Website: walmart
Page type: store-pickup
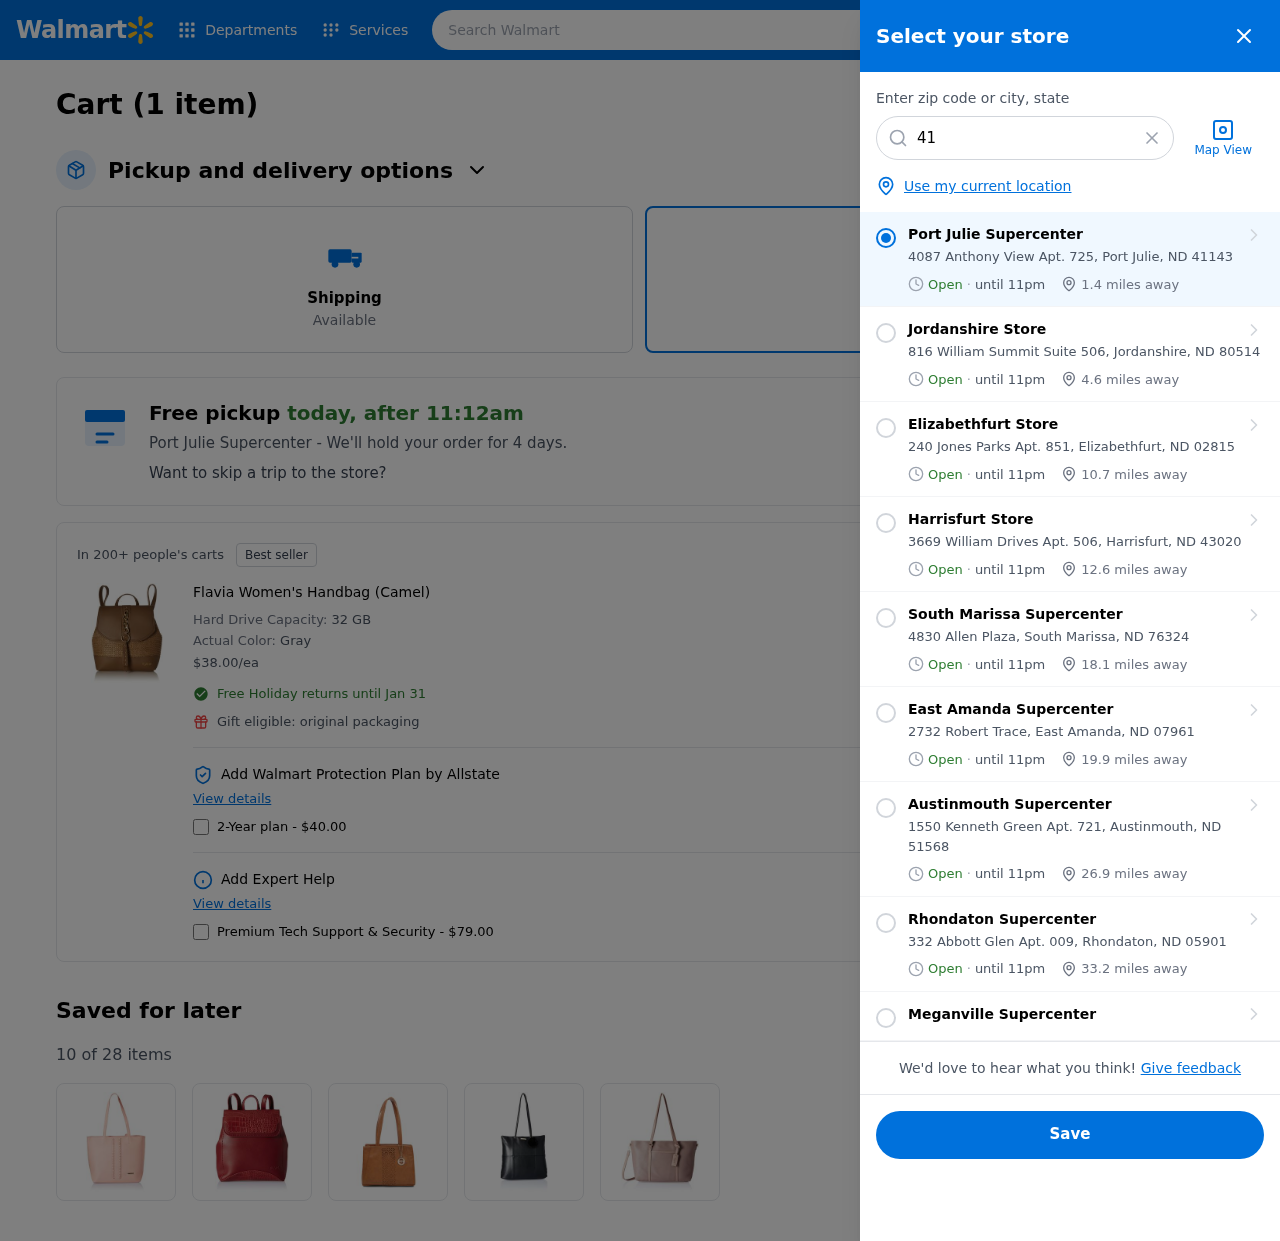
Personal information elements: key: PII_CITY
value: Port Julie
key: PII_CITY
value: Port Julie Supercenter
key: PII_CITY_STATE_ZIP
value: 4087 Anthony View Apt. 725, Port Julie, ND 41143
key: PII_LOCATION1_CITY
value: Jordanshire Store
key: PII_LOCATION1_CITY_STATE_ZIP
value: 816 William Summit Suite 506, Jordanshire, ND 80514
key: PII_LOCATION2_CITY
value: Elizabethfurt Store
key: PII_LOCATION2_CITY_STATE_ZIP
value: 240 Jones Parks Apt. 851, Elizabethfurt, ND 02815
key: PII_LOCATION3_CITY
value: Harrisfurt Store
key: PII_LOCATION3_CITY_STATE_ZIP
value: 3669 William Drives Apt. 506, Harrisfurt, ND 43020
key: PII_LOCATION4_CITY
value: South Marissa Supercenter
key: PII_LOCATION4_CITY_STATE_ZIP
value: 4830 Allen Plaza, South Marissa, ND 76324
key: PII_LOCATION5_CITY
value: East Amanda Supercenter
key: PII_LOCATION5_CITY_STATE_ZIP
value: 2732 Robert Trace, East Amanda, ND 07961
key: PII_LOCATION6_CITY
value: Austinmouth Supercenter
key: PII_LOCATION6_CITY_STATE_ZIP
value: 1550 Kenneth Green Apt. 721, Austinmouth, ND 51568
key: PII_LOCATION7_CITY
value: Rhondaton Supercenter
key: PII_LOCATION7_CITY_STATE_ZIP
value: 332 Abbott Glen Apt. 009, Rhondaton, ND 05901
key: PII_LOCATION8_CITY
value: Meganville Supercenter
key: PII_POSTCODE
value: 41143
Product elements: key: PRODUCT1_NAME
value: Flavia Women's Handbag (Camel)
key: PRODUCT1_PRICE
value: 38
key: PRODUCT1_DESC
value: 32 GB
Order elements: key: ORDER_NUM_ITEMS
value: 1
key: ORDER_NUM_ITEMS
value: Cart (1 item)
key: ORDER_DELIVERY_DATE
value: today, after 11:12am
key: ORDER_ITEM1_QUANTITY
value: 1
Search elements: key: HEADER_SEARCH
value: Search Walmart
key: SEARCH_LOCATION
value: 41143